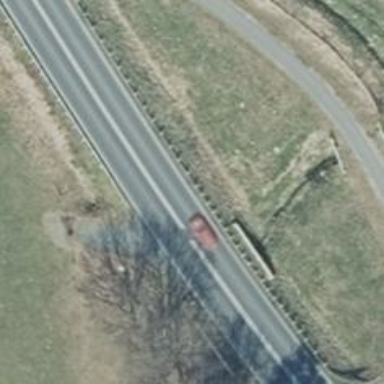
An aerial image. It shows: Agricultural vehicle on track road.